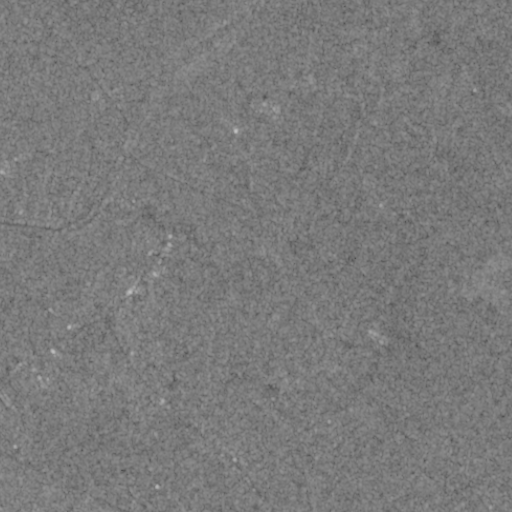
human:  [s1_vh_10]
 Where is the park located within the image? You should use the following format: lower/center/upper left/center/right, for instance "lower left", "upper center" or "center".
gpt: The park is located in the center left of the image.
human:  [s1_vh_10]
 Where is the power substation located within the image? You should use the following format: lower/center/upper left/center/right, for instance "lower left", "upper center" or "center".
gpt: The power substation is located in the upper left of the image.
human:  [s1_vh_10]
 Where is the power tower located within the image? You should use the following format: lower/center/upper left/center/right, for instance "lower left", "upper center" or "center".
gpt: The power tower is located in the upper left of the image.
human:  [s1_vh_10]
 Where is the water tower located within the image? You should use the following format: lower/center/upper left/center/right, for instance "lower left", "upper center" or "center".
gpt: The water tower is located in the center left of the image.
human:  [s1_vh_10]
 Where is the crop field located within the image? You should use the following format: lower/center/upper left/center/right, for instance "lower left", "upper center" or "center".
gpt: There is no crop field in the image.

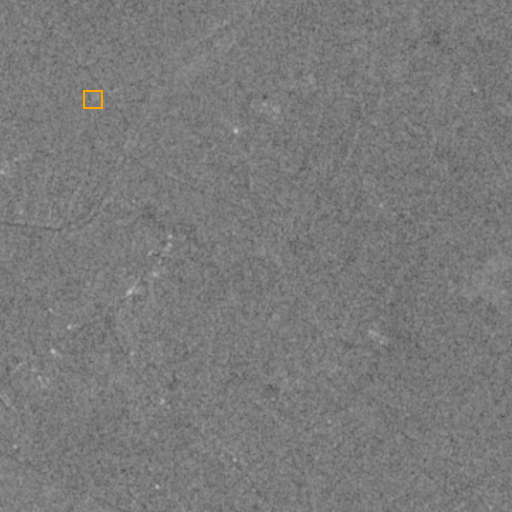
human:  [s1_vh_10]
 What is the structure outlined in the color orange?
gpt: The structure outlined in orange is a power substation.
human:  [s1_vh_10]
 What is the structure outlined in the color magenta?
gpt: There is no magenta outline.